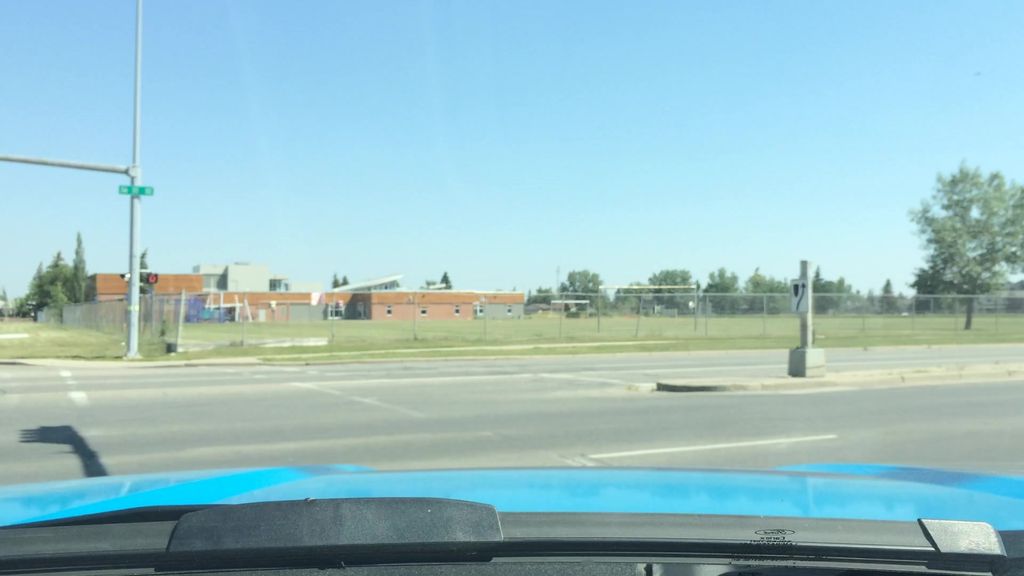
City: calgary